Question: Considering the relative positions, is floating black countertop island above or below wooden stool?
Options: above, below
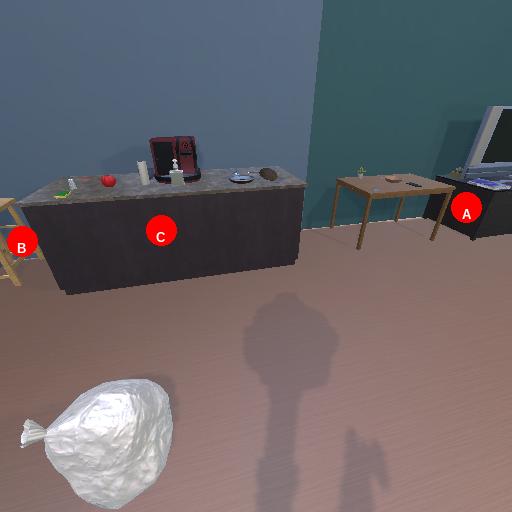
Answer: above